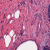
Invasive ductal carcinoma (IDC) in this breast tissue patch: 0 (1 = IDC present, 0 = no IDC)